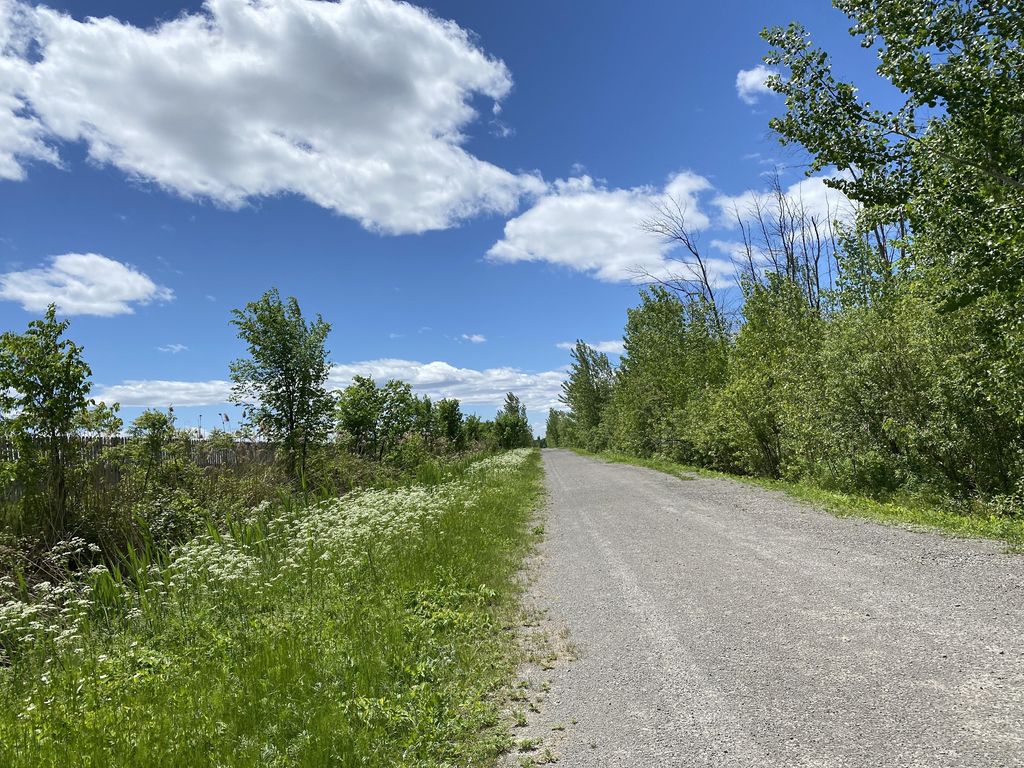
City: montreal